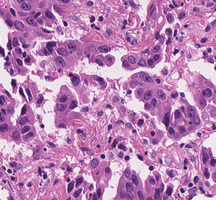
Tumor epithelial tissue: yes
Tumor-associated stroma tissue: yes
Normal tissue: no